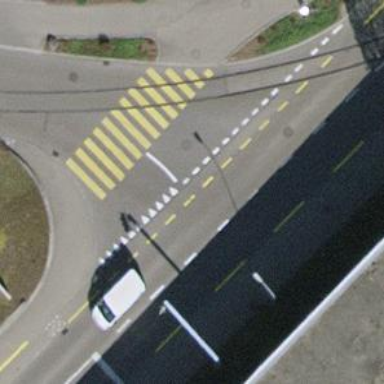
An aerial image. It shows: Marked crossing on the road.